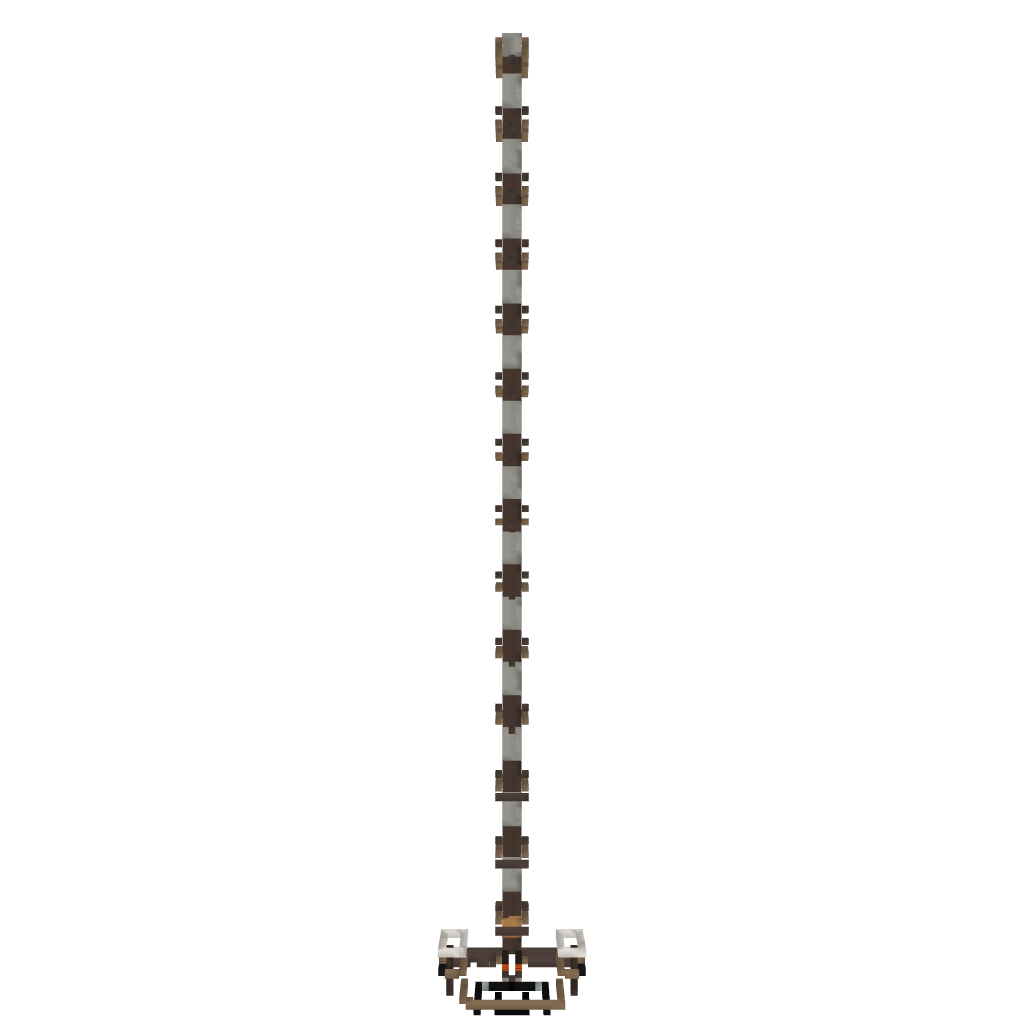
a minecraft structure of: Thimble (diving platform)